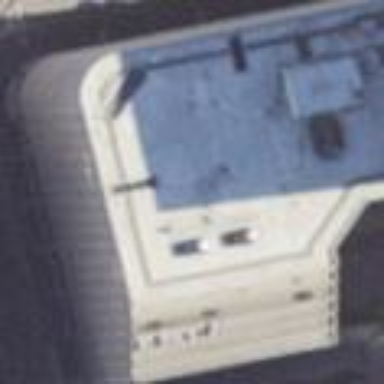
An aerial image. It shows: Commercial building.